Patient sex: M
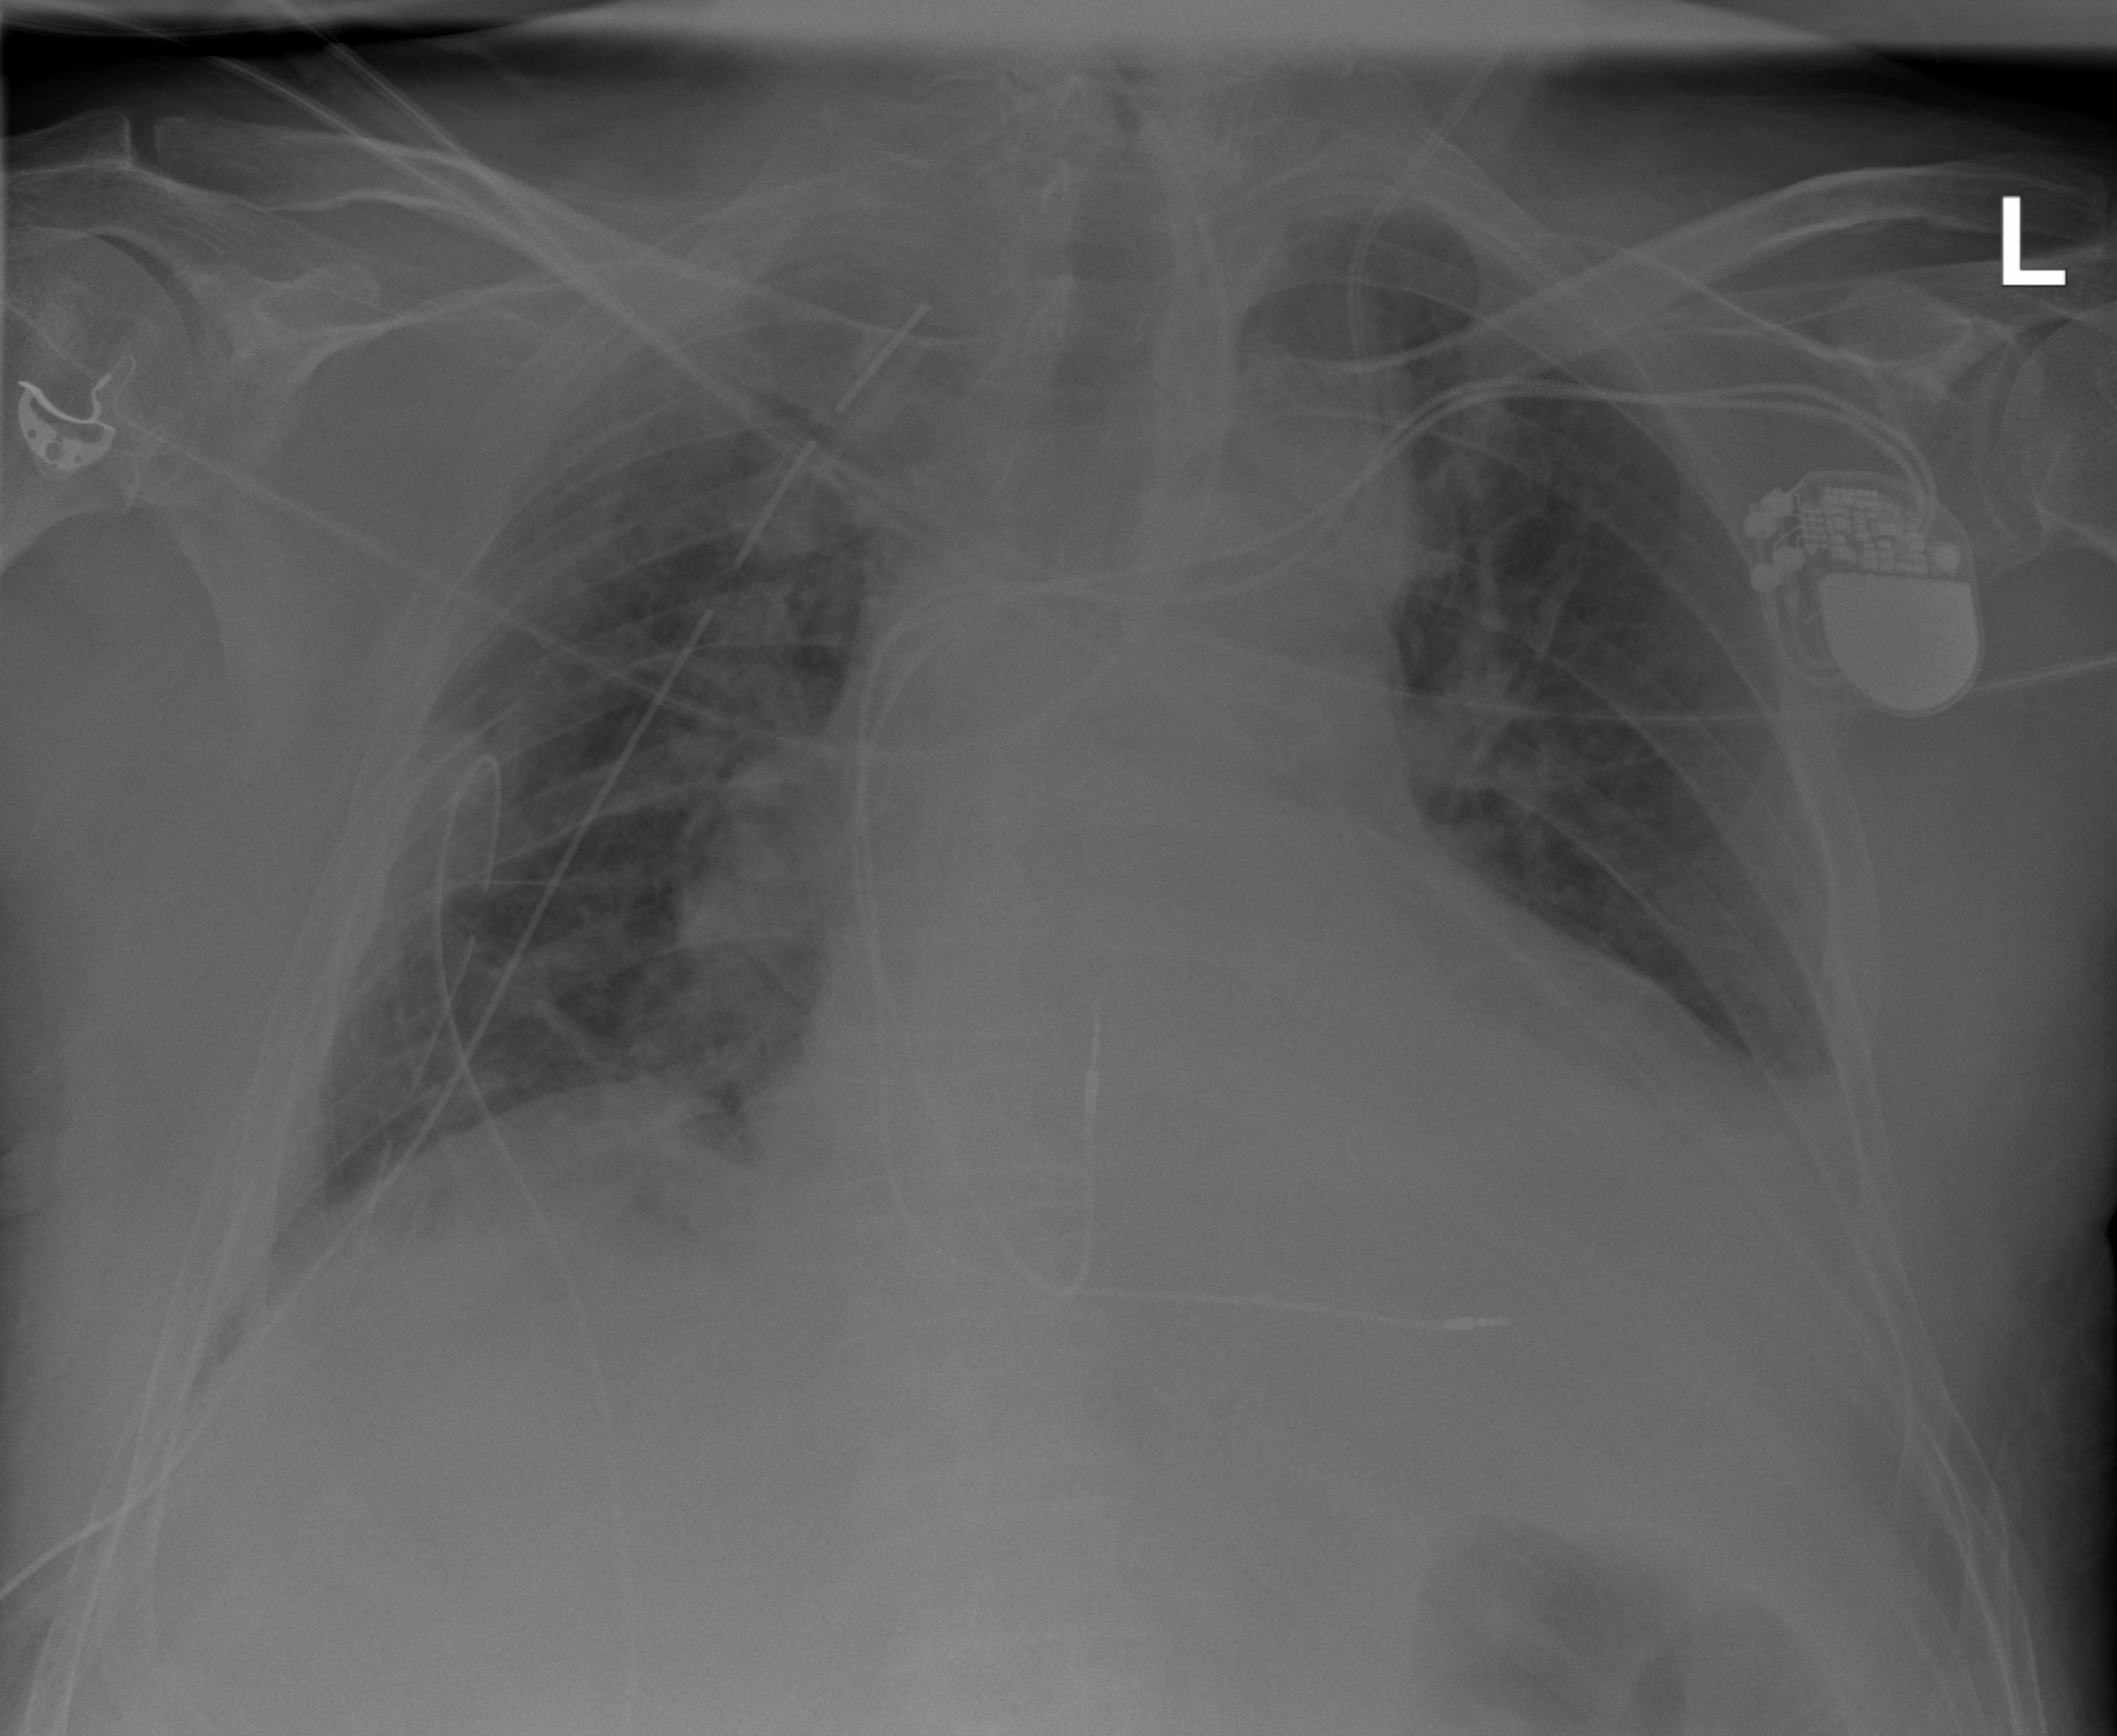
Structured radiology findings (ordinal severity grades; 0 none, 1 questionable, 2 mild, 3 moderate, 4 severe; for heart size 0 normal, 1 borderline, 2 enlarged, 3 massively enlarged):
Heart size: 2
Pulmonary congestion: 1
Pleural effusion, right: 0
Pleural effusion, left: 2
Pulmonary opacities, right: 1
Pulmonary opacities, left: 0
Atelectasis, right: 2
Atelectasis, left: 2